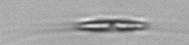
Label: Cylindrotheca